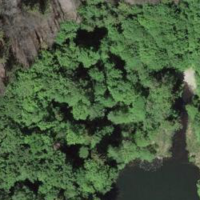
EUNIS habitat code: 41
Species observed at this site:
Caltha palustris
Pararge aegeria
Volucella pellucens
Argynnis paphia
Fagus sylvatica